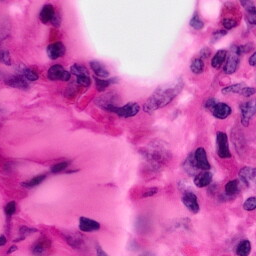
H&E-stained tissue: Pancreatic